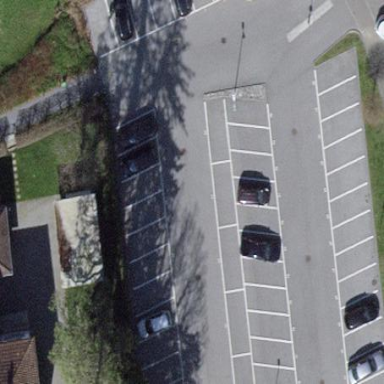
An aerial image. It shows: Parking area with surface.